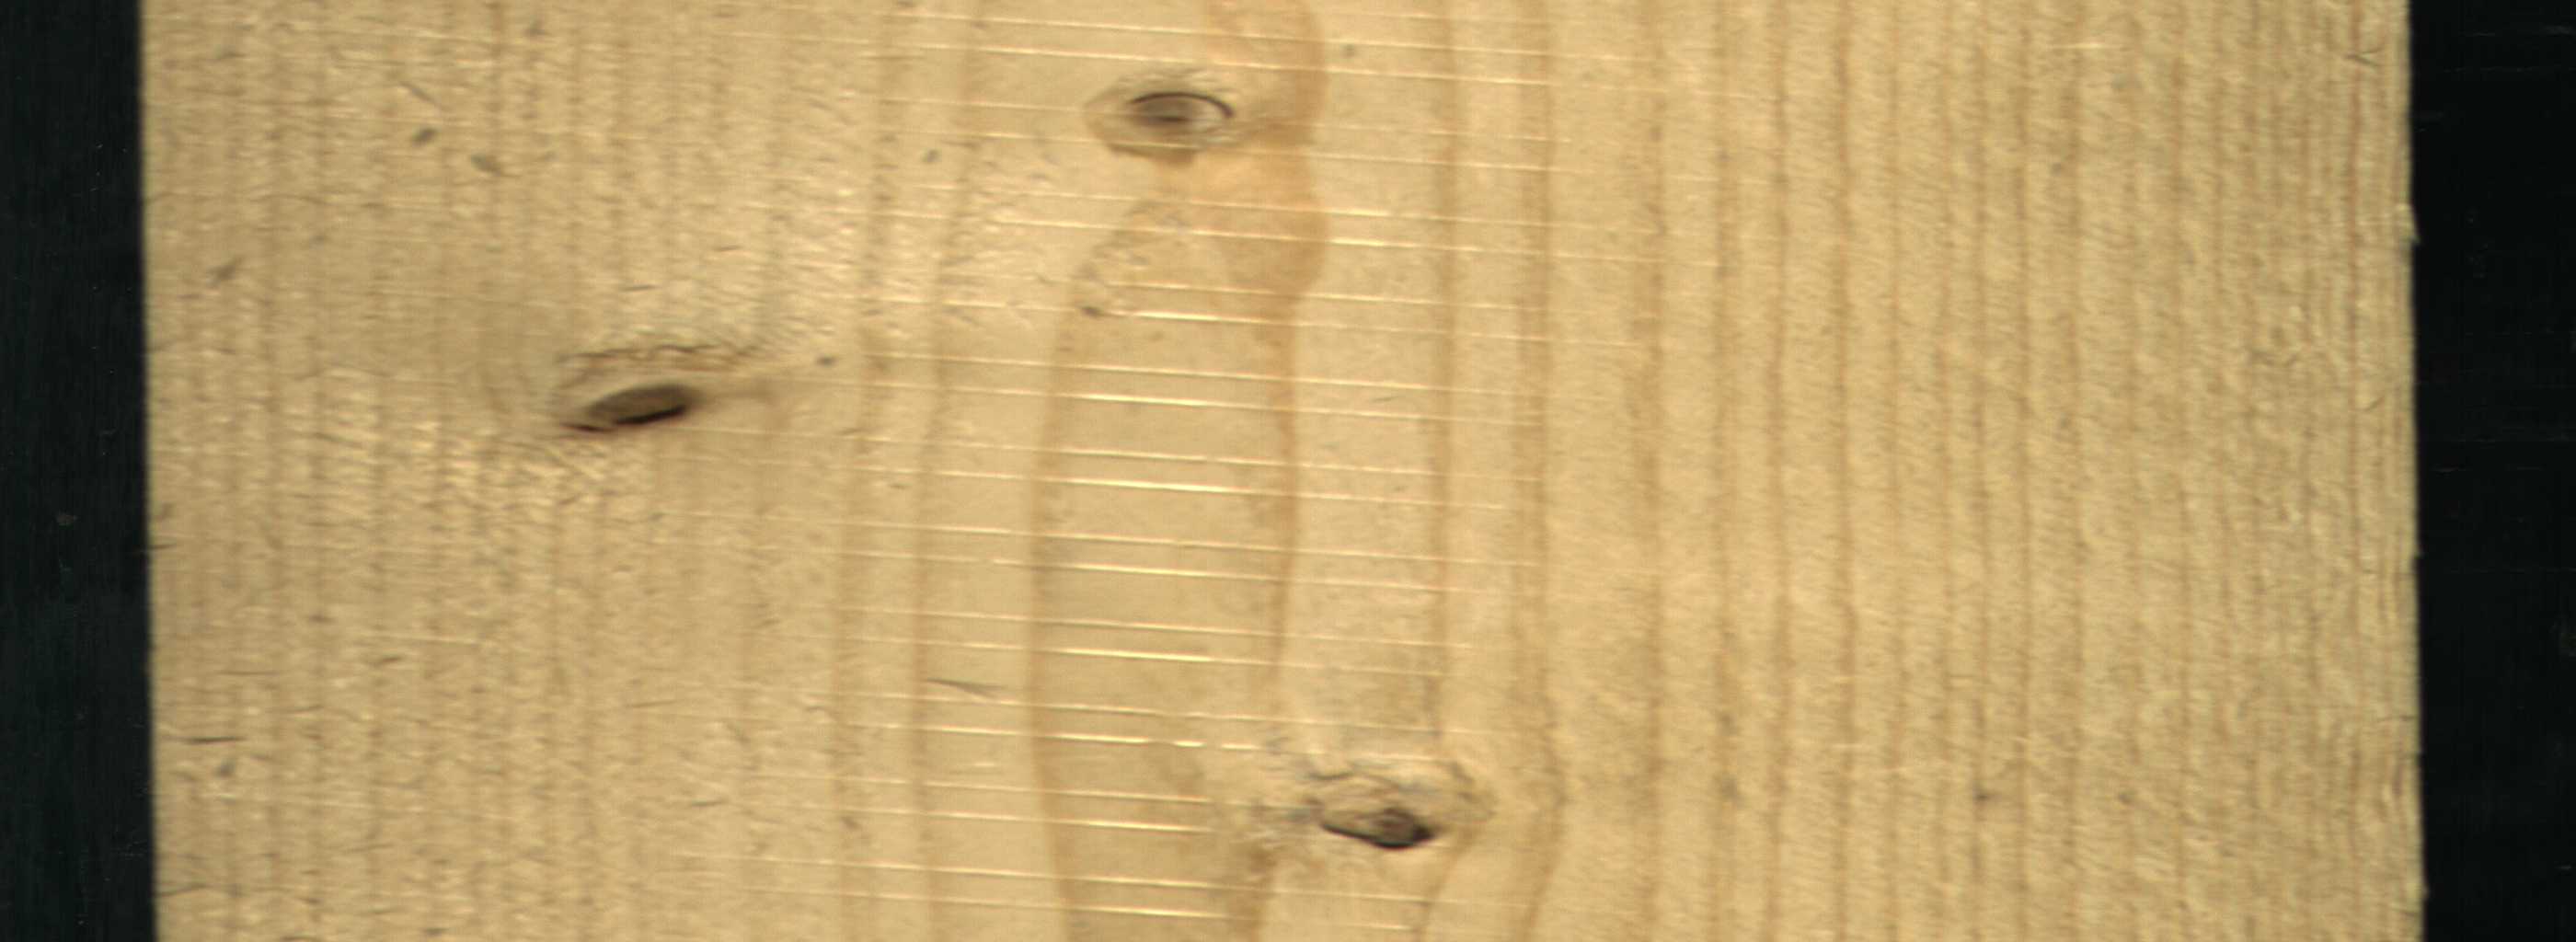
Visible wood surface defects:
Dead_Knot
Dead_Knot
Live_Knot